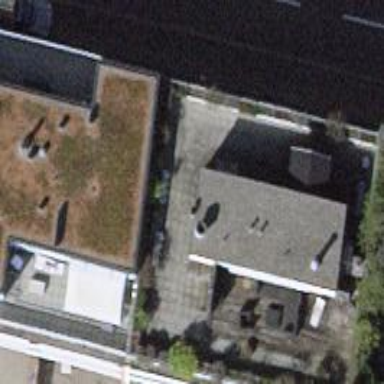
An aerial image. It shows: Balcony as part of building.